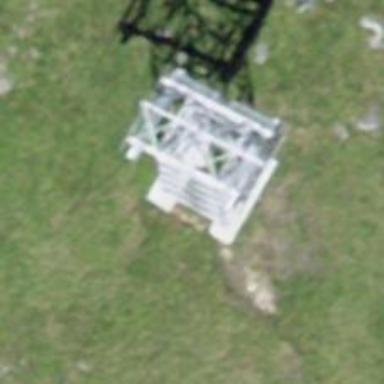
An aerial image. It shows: Cable car system.